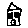
Label: house